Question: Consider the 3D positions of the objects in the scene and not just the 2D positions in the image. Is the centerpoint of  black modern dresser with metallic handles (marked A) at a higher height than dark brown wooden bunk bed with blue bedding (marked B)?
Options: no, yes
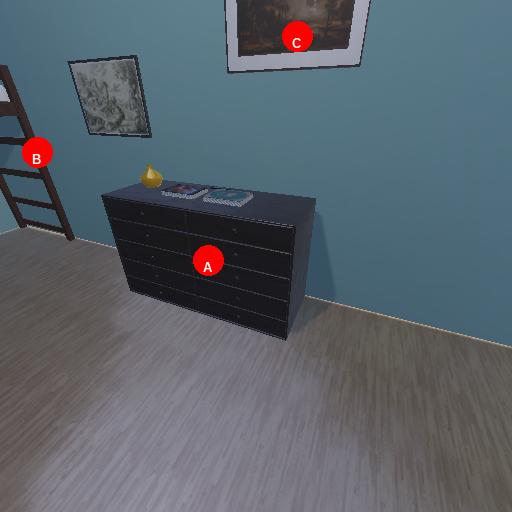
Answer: no